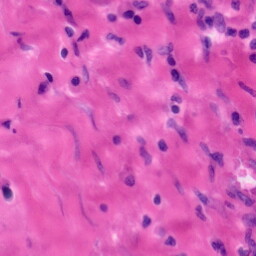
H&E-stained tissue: Tonsil